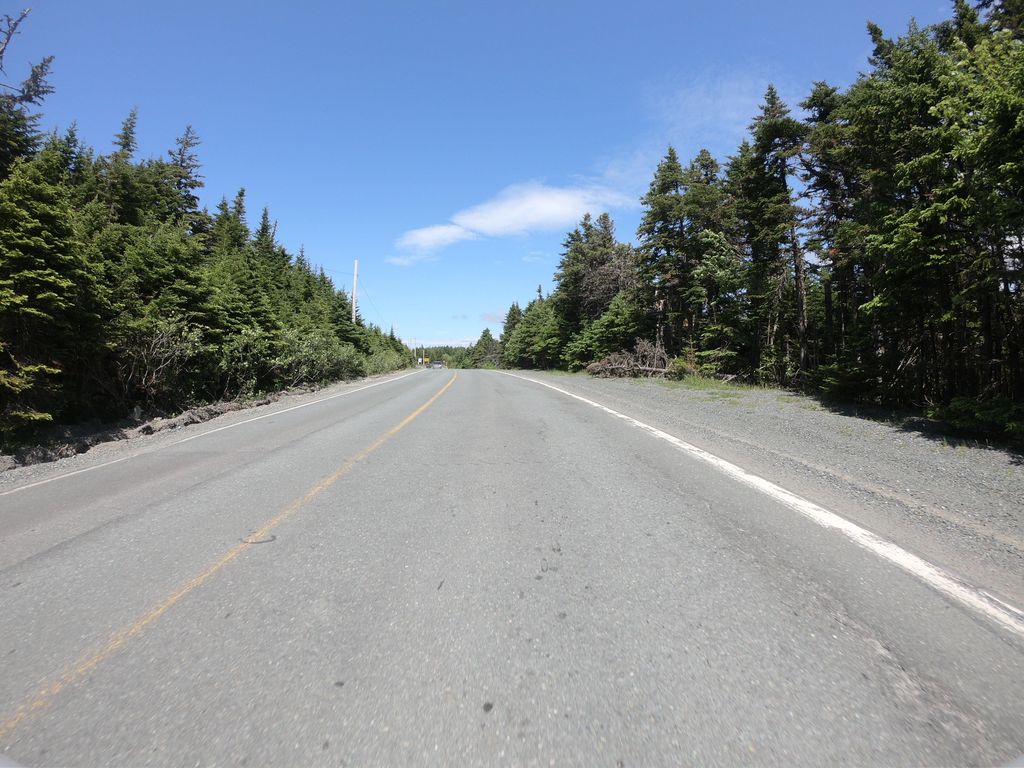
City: st_johns